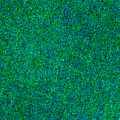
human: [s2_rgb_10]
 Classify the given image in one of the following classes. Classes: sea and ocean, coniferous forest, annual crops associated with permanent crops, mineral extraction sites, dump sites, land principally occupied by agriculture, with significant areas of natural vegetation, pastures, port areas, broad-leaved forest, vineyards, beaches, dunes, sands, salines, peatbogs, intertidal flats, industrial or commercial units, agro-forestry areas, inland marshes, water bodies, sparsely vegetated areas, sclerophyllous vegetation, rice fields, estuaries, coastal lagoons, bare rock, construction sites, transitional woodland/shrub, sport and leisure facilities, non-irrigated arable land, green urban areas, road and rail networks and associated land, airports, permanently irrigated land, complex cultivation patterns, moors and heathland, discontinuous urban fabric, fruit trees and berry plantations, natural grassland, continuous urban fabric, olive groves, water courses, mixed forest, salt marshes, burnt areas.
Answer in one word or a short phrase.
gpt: sea and ocean